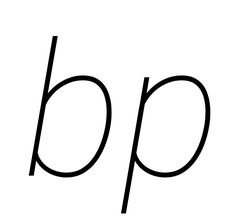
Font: Roboto-Italic_Thin_Italic